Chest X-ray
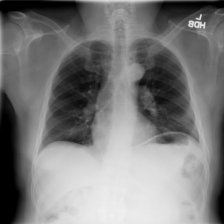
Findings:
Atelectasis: negative
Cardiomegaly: negative
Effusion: negative
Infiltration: negative
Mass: negative
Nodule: negative
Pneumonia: negative
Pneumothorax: negative
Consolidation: negative
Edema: negative
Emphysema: negative
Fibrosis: negative
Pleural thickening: negative
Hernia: negative